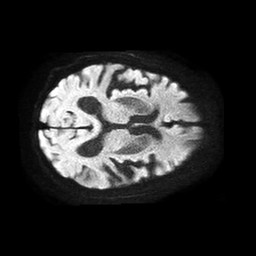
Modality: TRACE
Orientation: axial
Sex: female
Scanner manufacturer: philips
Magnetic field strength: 1.5 T
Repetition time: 4.6 s
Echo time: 0.08528 s